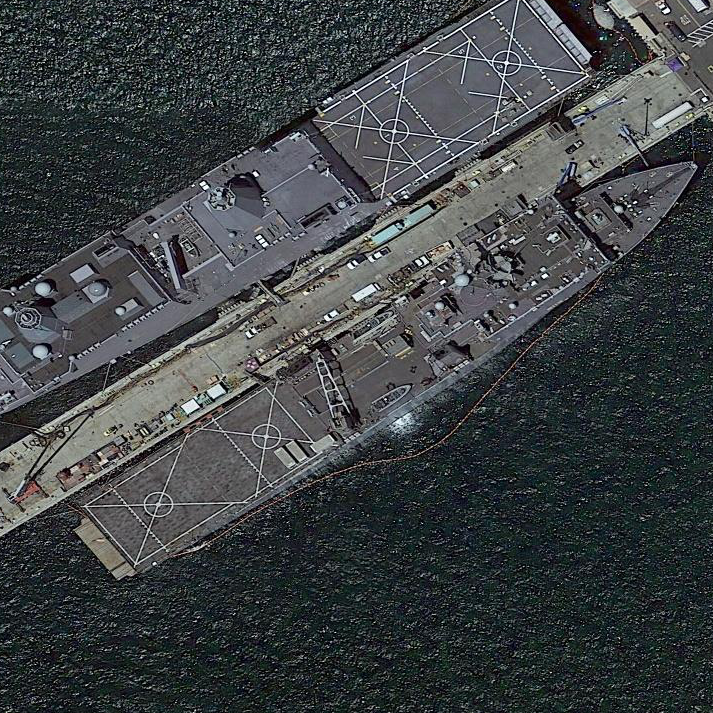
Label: combat